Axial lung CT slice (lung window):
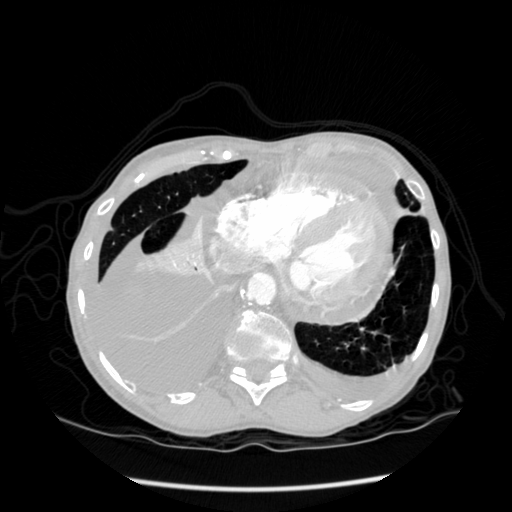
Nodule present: no